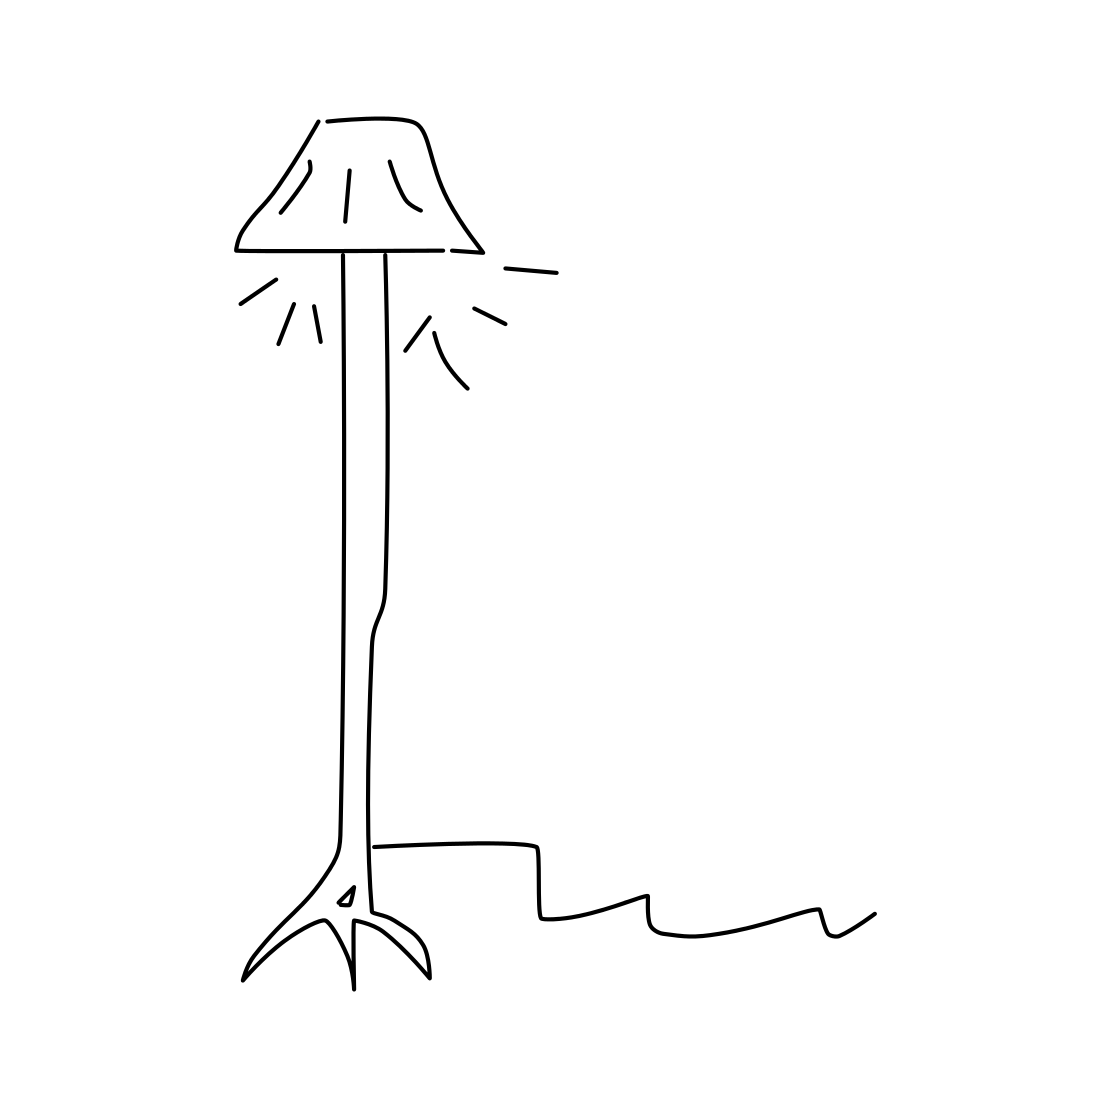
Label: floor lamp